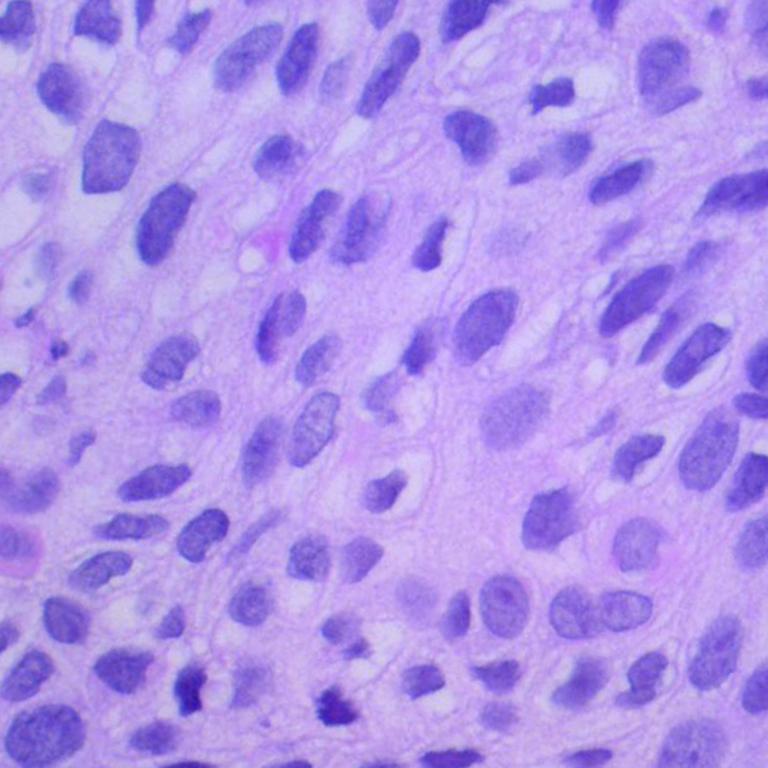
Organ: lung
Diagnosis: squamous carcinomas